RGB frame:
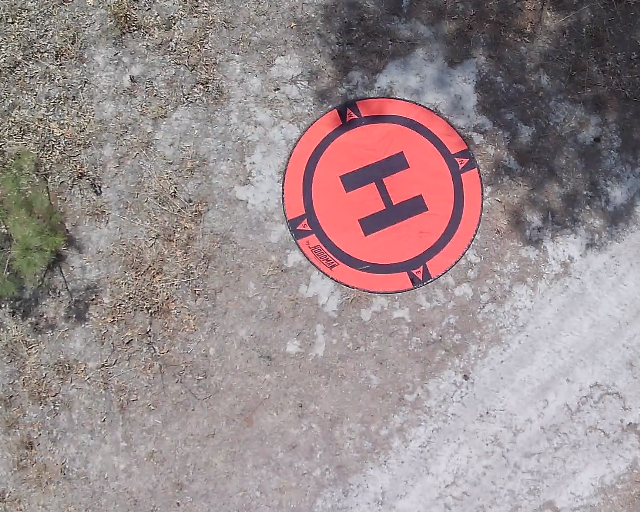
Thermal frame:
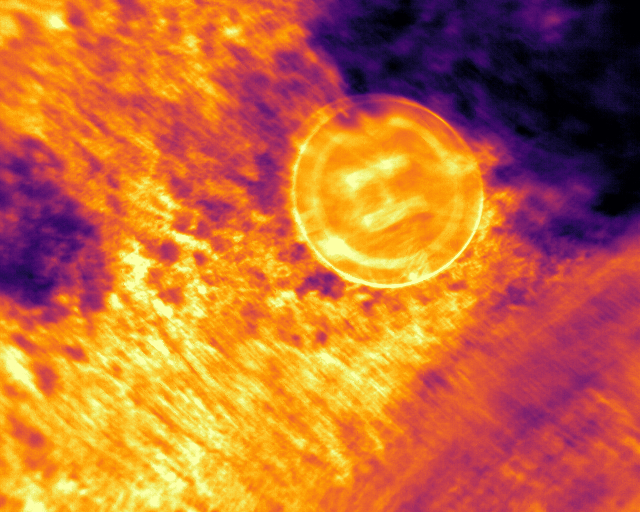
Captured: 2026-02-26 02:33:25
Pixels at or above 80 °C: 0 (fraction of frame: 0)